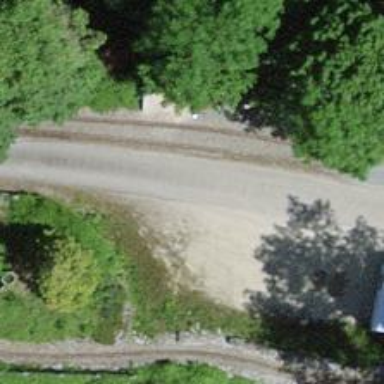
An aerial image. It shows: Miniature railway yard.